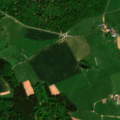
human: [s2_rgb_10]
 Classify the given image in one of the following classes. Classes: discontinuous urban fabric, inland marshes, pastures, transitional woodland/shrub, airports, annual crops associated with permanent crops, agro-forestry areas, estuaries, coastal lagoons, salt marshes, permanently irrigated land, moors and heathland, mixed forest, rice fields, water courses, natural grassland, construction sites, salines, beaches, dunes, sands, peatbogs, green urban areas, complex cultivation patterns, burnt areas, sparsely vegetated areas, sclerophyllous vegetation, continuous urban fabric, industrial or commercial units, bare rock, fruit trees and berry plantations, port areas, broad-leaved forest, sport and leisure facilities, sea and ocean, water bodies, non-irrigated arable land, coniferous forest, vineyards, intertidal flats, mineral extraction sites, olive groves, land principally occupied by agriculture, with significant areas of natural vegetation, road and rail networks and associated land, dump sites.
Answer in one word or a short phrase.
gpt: non-irrigated arable land, pastures, complex cultivation patterns, broad-leaved forest